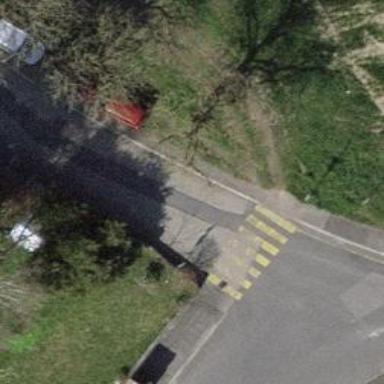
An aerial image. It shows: Marked crossing on asphalt footway.